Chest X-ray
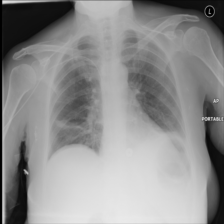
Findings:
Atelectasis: positive
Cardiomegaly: negative
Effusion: negative
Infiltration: negative
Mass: negative
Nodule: negative
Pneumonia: negative
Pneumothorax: negative
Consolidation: negative
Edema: negative
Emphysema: negative
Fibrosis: negative
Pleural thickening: negative
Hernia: negative